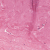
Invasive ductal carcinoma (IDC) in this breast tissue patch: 0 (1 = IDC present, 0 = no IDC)